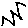
Label: zigzag